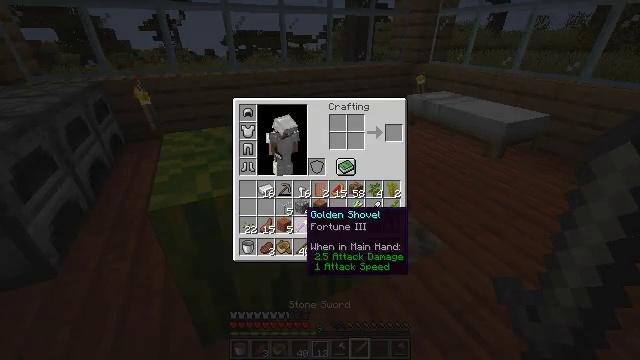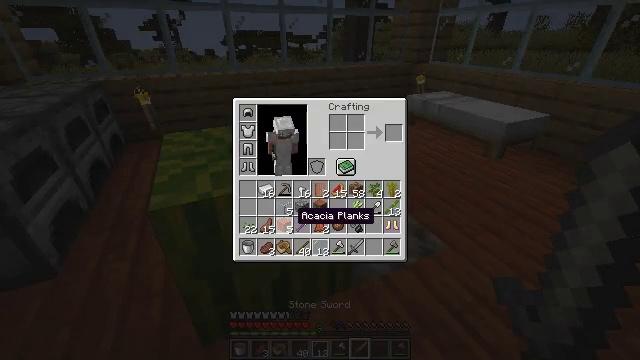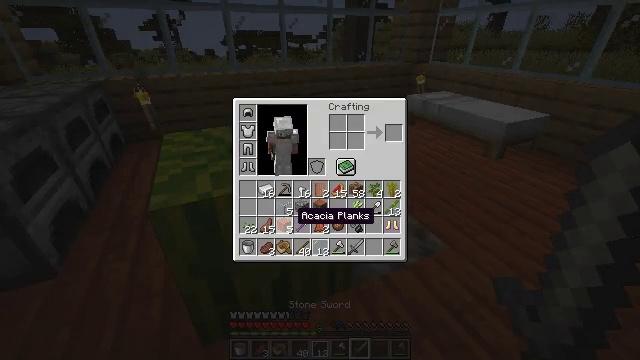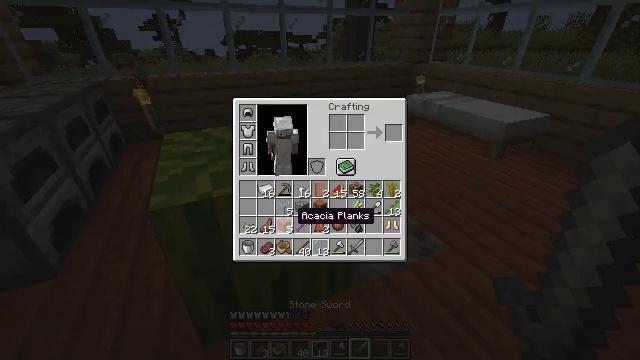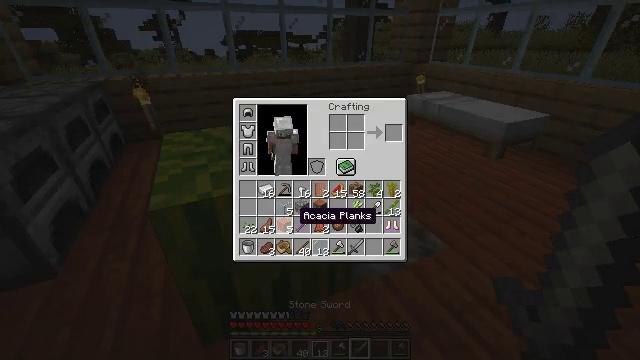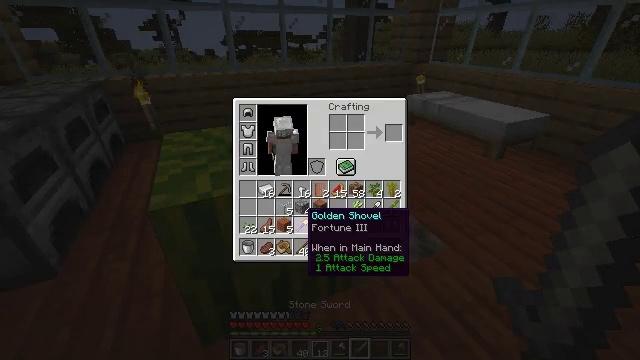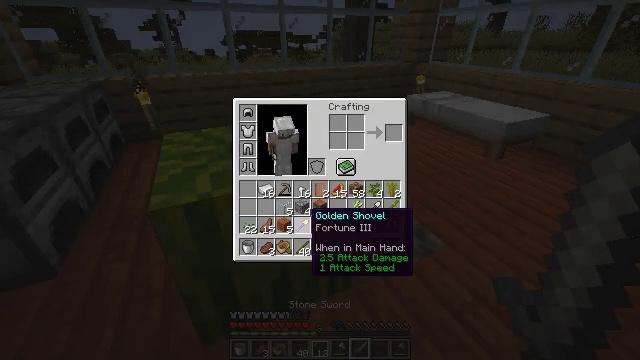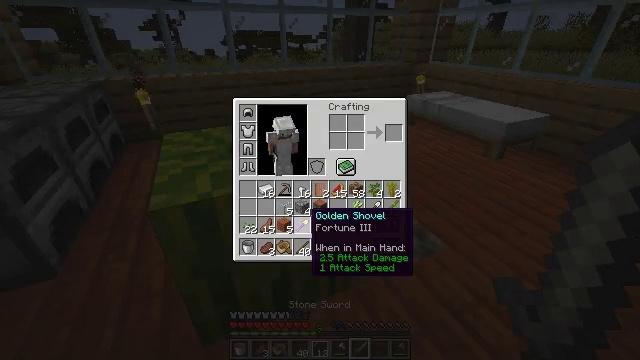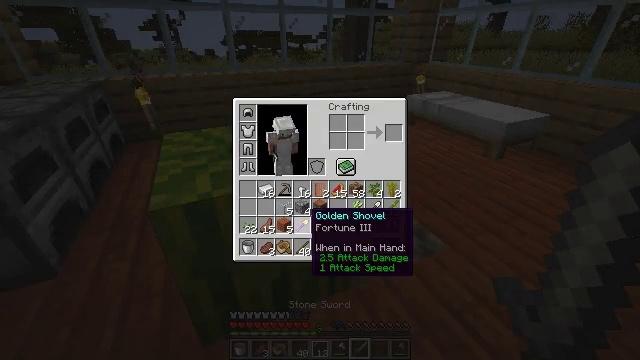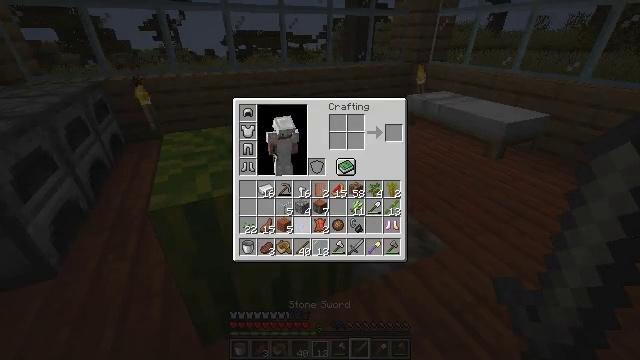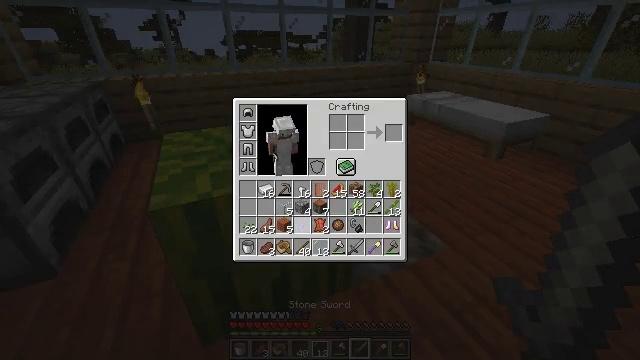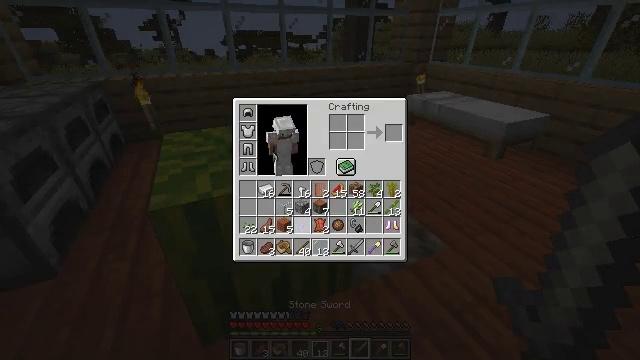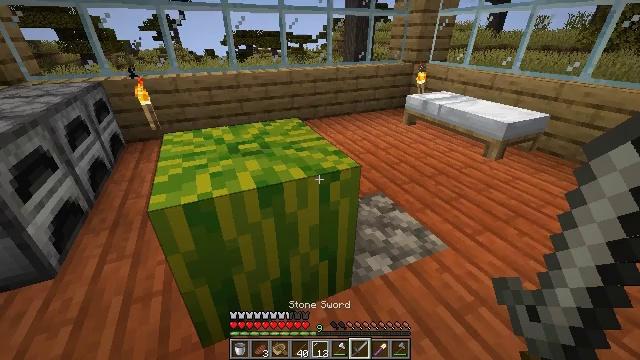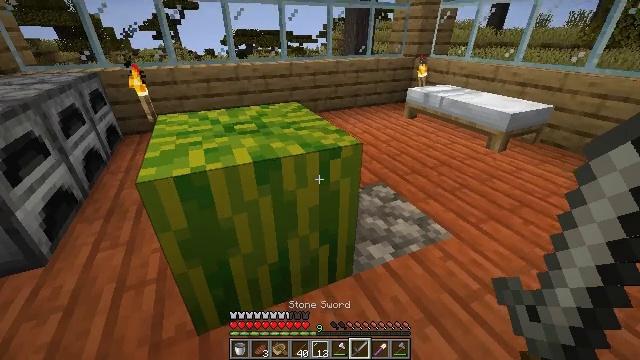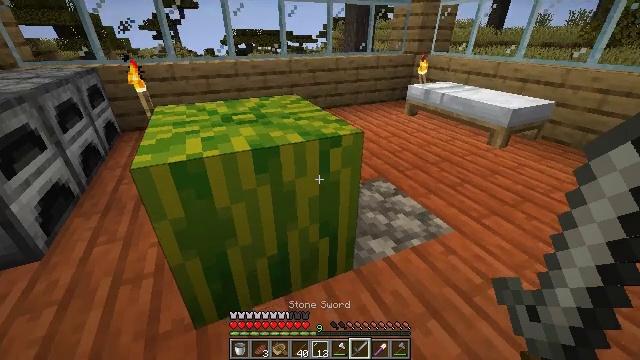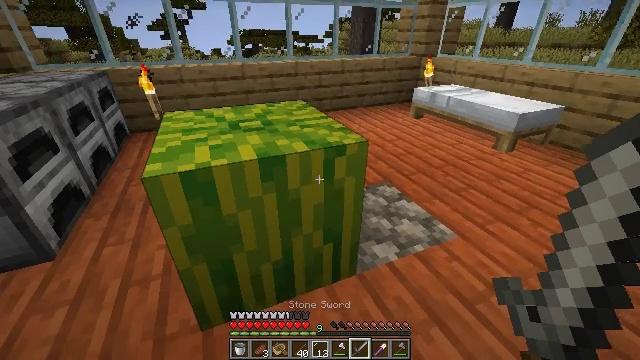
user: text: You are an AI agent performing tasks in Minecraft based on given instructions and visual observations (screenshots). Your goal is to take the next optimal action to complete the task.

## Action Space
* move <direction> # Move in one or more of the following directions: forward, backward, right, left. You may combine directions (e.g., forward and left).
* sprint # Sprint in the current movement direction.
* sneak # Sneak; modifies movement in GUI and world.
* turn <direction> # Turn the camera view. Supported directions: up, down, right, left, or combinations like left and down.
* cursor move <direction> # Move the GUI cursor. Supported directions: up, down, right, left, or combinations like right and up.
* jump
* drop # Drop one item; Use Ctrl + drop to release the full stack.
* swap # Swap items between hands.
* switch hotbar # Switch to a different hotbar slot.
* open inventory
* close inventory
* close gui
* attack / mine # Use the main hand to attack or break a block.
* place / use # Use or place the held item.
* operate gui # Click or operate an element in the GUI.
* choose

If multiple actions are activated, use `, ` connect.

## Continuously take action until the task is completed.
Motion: motion action
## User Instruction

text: Mine a melon block.
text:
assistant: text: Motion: sneak, cursor move left
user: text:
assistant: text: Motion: sneak
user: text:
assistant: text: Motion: sneak
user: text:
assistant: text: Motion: sneak
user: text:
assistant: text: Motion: sneak, cursor move right
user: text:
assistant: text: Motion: sneak
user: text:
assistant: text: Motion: sneak
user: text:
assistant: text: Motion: sneak
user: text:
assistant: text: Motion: sneak, operate gui
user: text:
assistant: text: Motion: sneak, operate gui
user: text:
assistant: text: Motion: sneak
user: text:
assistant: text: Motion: sneak, close inventory
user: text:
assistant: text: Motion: sneak, close inventory
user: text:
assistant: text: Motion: close inventory
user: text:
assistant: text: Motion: turn left
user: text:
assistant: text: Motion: turn left
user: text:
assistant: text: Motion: turn left
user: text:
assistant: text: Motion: no_op
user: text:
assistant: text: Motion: no_op
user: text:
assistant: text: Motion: no_op
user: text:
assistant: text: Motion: no_op
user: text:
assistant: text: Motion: no_op
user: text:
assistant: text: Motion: turn left
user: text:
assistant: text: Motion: no_op
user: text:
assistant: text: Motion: no_op
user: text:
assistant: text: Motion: attack / mine
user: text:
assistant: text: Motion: attack / mine
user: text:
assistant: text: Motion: attack / mine
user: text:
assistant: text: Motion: attack / mine
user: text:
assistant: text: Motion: attack / mine